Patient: sex M, age 66
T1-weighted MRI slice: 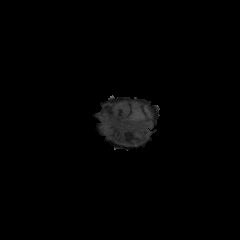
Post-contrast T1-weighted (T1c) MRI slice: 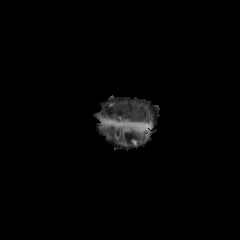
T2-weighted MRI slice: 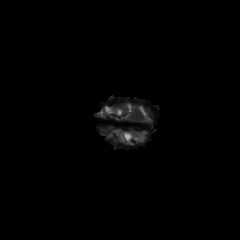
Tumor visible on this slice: no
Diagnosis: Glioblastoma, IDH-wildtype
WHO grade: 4